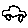
Label: car